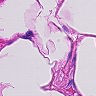
Metastatic tissue present: no